Interaction volume radius: 10 \u00c5
Interaction volume height: 15 \u00c5
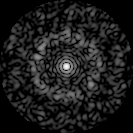
Disorder parameter: 0.8097